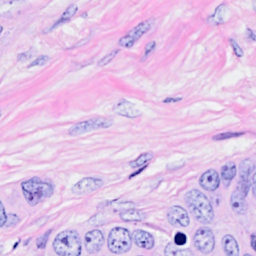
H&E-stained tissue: Breast